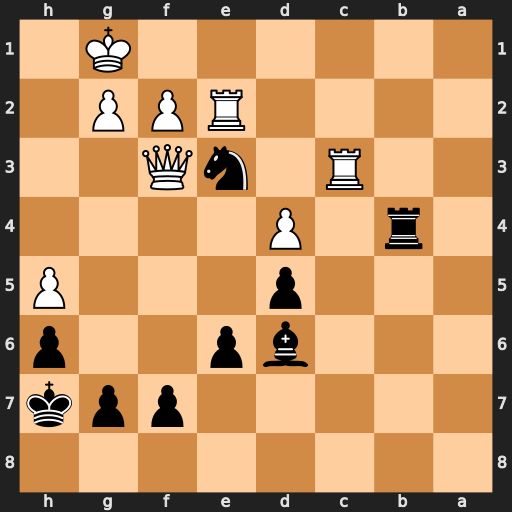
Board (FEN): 8/5ppk/3bp2p/3p3P/1r1P4/2R1nQ2/4RPP1/6K1
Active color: b
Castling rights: -
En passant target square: -
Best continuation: Rb1+ Rc1 Rxc1+ Re1 Rxe1#